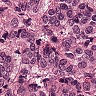
Metastatic tissue present: yes